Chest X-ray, PA view. Patient: 41 years old, sex M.
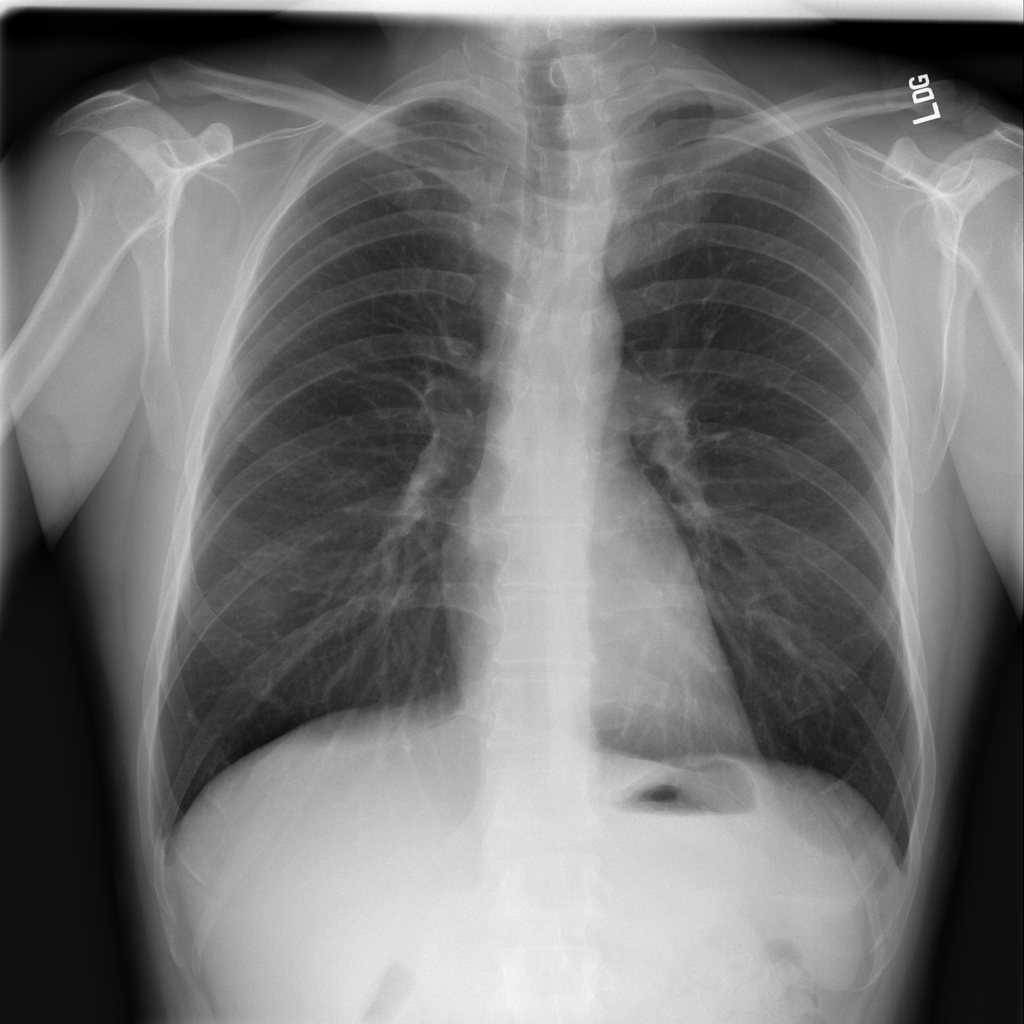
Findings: No Finding